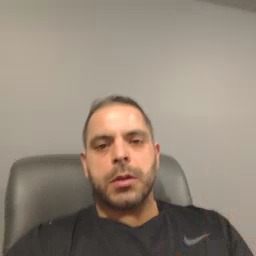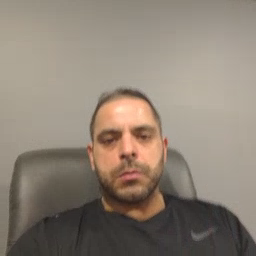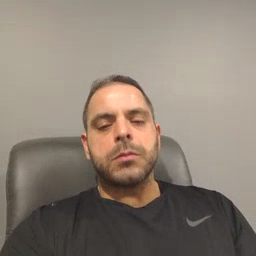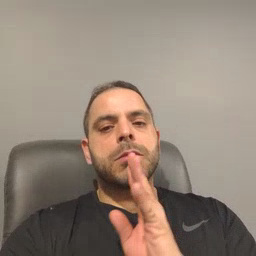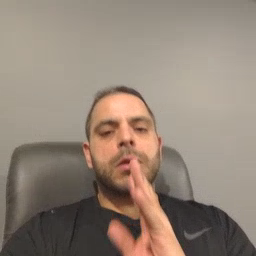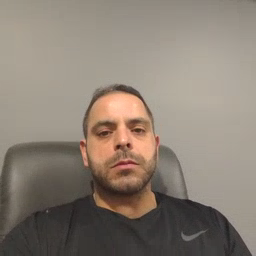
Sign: talk